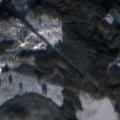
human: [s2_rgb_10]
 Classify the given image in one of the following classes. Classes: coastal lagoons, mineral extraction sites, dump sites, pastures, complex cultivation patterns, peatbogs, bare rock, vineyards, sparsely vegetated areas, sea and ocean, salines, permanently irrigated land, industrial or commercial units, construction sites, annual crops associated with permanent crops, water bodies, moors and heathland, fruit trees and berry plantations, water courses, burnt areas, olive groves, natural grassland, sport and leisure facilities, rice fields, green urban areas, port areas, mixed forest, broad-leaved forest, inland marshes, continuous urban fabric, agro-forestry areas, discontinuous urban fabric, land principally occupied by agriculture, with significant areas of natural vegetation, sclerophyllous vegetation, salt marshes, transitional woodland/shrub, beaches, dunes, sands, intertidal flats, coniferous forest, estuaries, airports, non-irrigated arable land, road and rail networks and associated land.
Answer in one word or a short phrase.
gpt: coniferous forest, mixed forest, transitional woodland/shrub